Question: Let's say I have a directory A, and has a project file x.csproj and sln in that directory.
I also have resource file x.resources in it.
How can I set the resource file without the absolute path 'C:\A\x.resources', but relative path '.\x.resources'? I tried with 'x.resources' but it doesn't work.

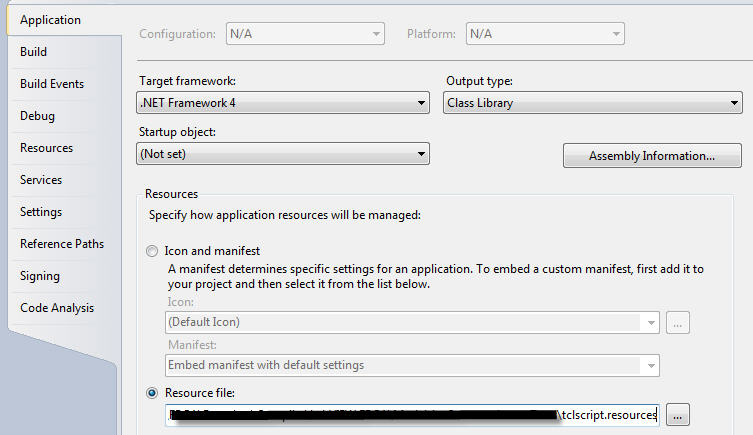
Answer: Just ran into the same problem. My co-worker didn't even try to fix it in the UI but just hacked the CSPROJ file in a text editor:
: C:
ooar\SolutionNm\ProjectNm\ProjectNm.csproj
: C:
ooar\Icons.res
Original:
'''
<PropertyGroup>
<Win32Resource>C:
ooar\Icons.res</Win32Resource>
</PropertyGroup>
'''
Modified:
'''
<PropertyGroup>
<Win32Resource>..\..\Icons.res</Win32Resource>
</PropertyGroup>
'''
As long as you don't try to modify the value in the UI again, it won't complain
Cheers,
Aaron